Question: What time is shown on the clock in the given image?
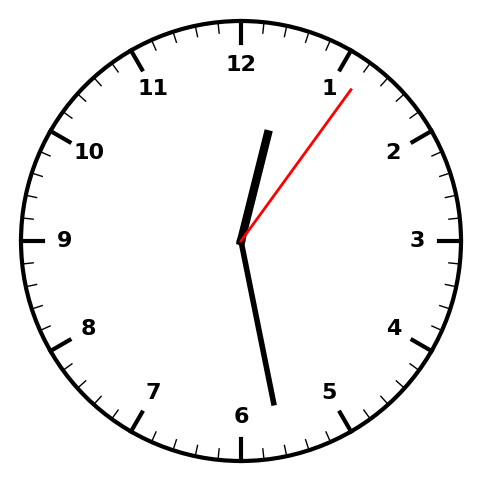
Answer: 12:28:06